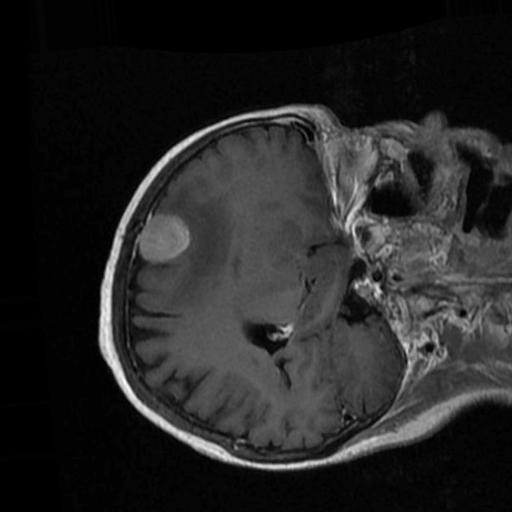
Label: brain_menin